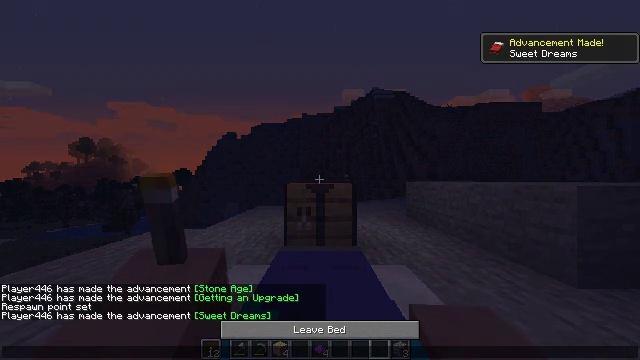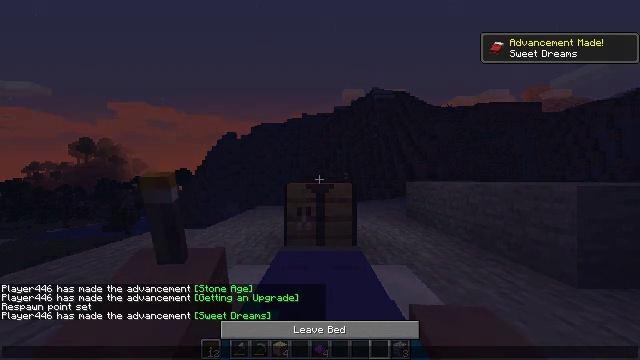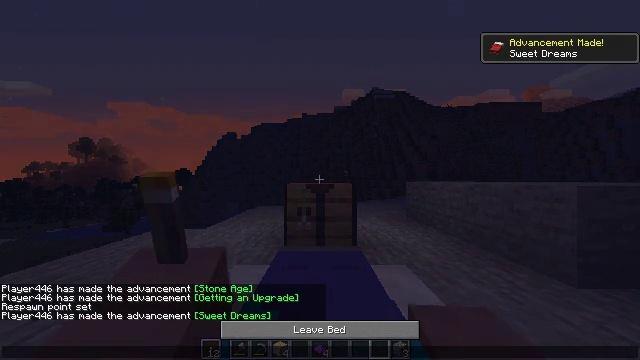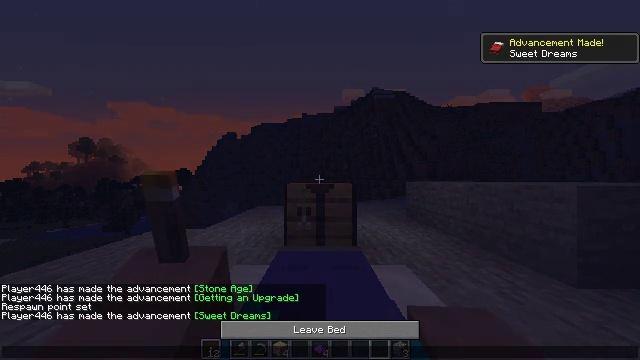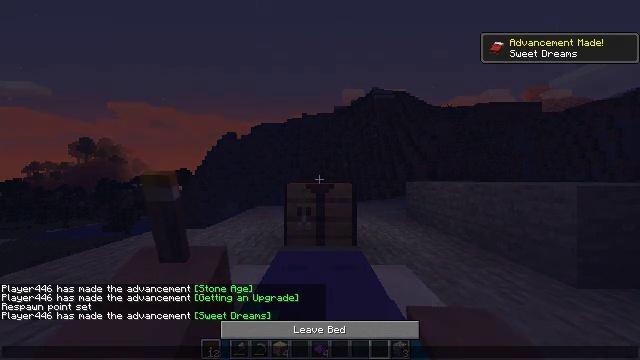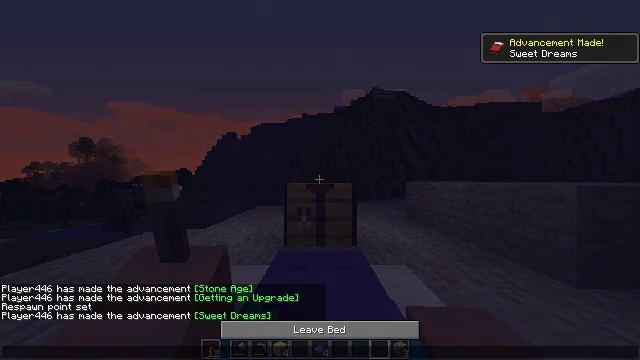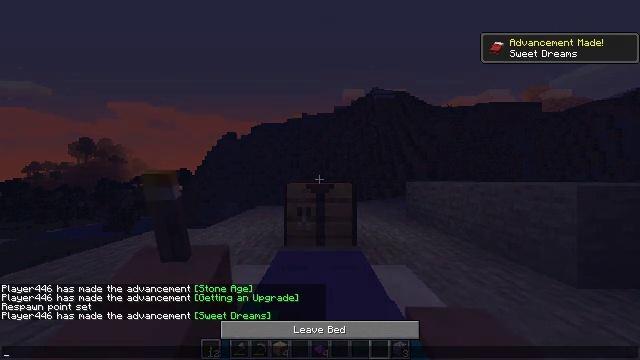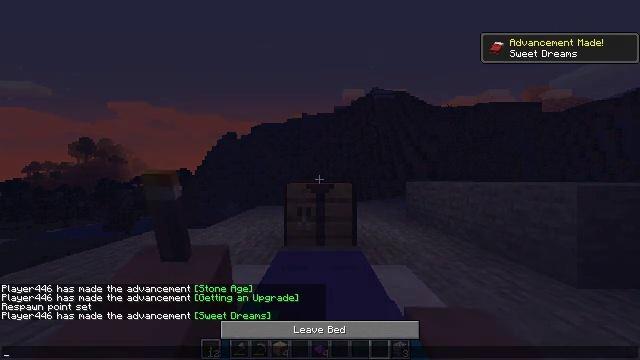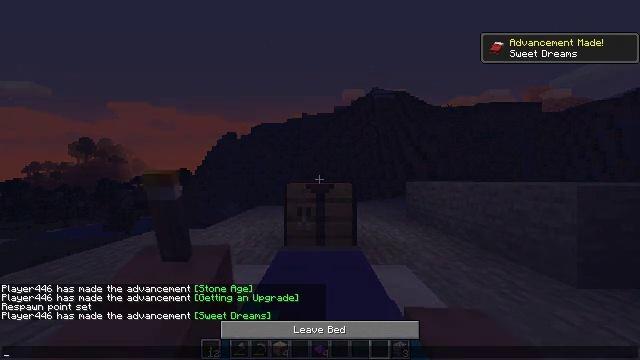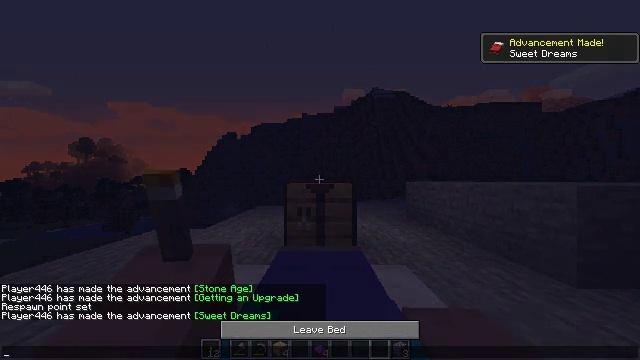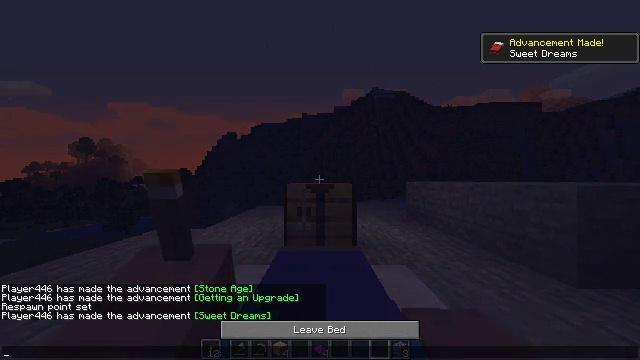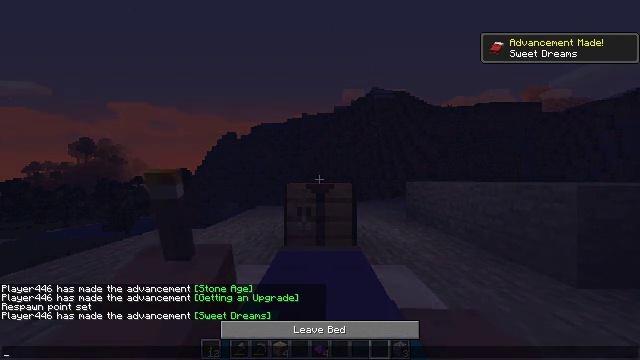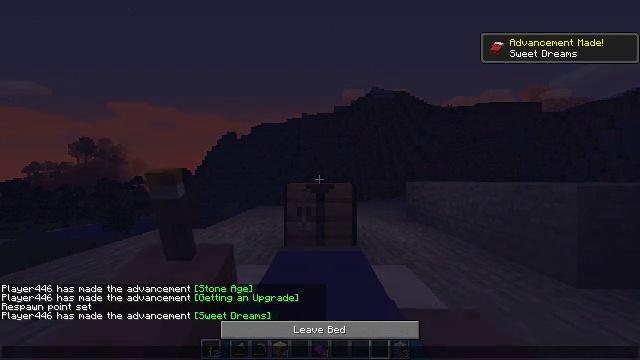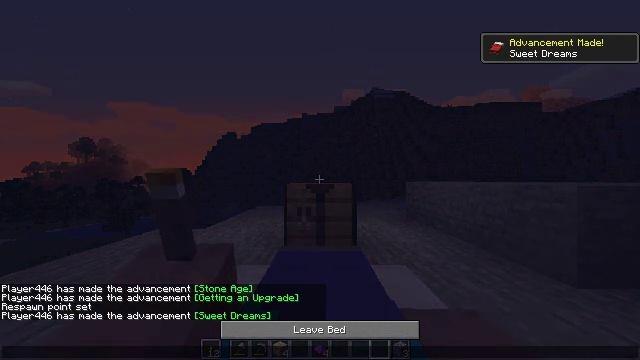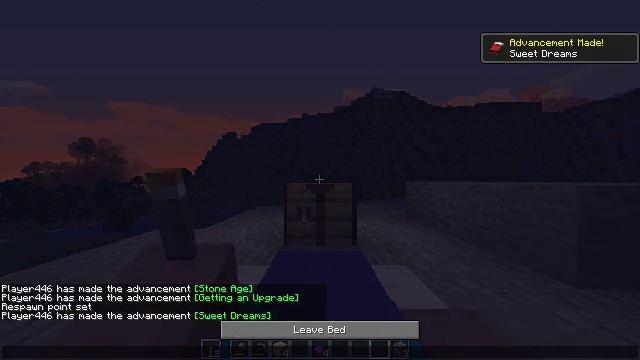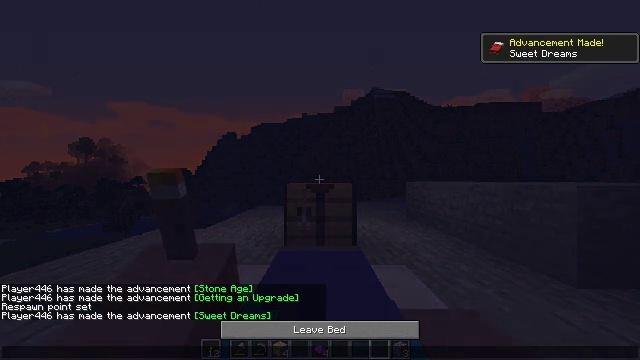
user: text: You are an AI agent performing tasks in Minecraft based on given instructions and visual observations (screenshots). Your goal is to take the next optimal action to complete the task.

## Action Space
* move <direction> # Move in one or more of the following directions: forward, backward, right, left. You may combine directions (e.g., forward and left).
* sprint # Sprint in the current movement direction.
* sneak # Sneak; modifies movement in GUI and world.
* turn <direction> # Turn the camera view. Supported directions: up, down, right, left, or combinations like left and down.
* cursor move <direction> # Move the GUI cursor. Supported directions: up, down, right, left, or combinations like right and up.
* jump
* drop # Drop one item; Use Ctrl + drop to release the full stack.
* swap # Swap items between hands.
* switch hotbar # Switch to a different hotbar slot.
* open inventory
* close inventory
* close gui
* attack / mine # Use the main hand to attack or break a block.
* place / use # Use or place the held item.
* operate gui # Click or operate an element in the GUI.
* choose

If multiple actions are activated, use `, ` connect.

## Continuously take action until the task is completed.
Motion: motion action
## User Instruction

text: Mine the purple banner for reuse.
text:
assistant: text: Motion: no_op
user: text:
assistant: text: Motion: no_op
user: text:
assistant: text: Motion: no_op
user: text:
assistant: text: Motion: no_op
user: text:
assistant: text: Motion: no_op
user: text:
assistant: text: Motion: no_op
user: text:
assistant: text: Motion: no_op
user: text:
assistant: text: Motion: no_op
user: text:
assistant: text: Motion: no_op
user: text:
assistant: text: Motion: no_op
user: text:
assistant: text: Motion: no_op
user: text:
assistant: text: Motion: no_op
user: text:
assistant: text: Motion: no_op
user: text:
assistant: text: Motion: no_op
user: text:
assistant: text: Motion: no_op
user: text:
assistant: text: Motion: no_op
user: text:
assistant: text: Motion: no_op
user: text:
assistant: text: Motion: no_op
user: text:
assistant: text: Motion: no_op
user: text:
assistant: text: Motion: no_op
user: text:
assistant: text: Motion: no_op
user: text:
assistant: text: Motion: no_op
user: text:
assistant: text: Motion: no_op
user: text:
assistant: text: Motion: no_op
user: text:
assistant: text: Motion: no_op
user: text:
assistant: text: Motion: no_op
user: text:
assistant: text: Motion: no_op
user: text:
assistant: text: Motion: no_op
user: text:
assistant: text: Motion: no_op
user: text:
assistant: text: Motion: no_op